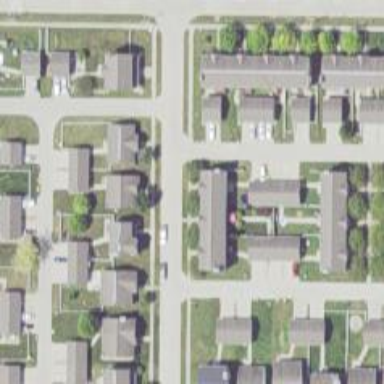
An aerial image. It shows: Alley classified as service road.